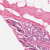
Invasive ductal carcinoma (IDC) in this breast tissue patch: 0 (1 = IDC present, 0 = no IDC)